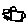
Label: square